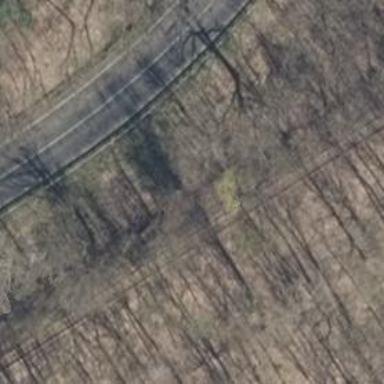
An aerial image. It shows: Disused railway that is preserved for its historical value. It is preserved rail line.